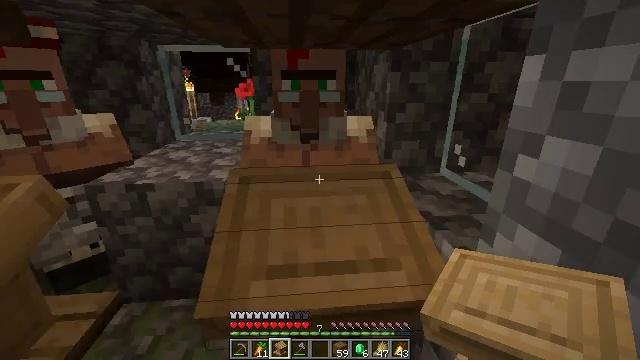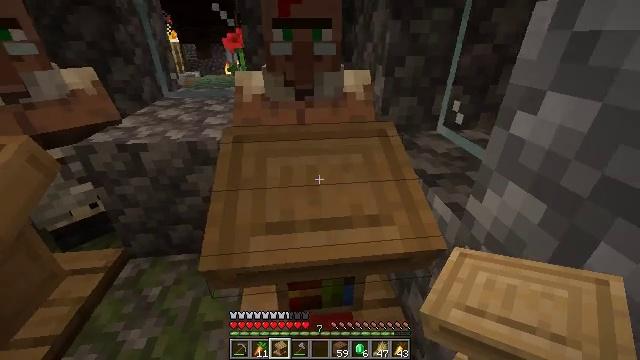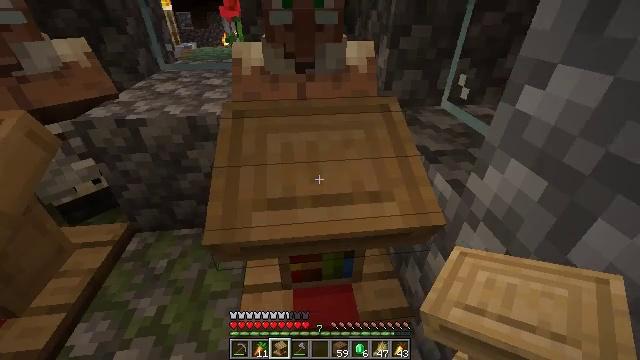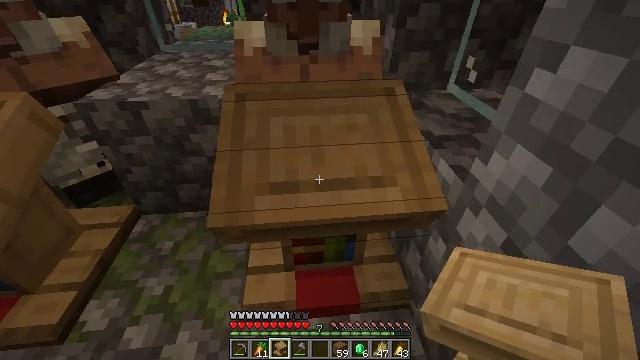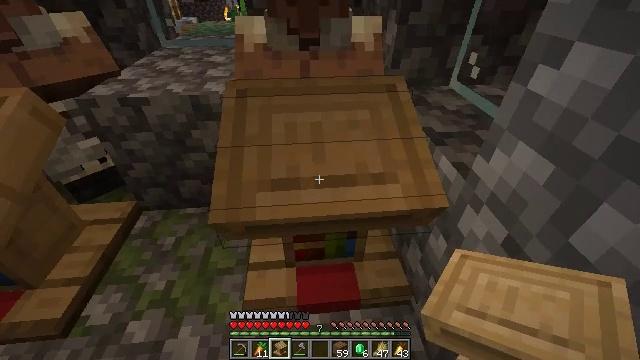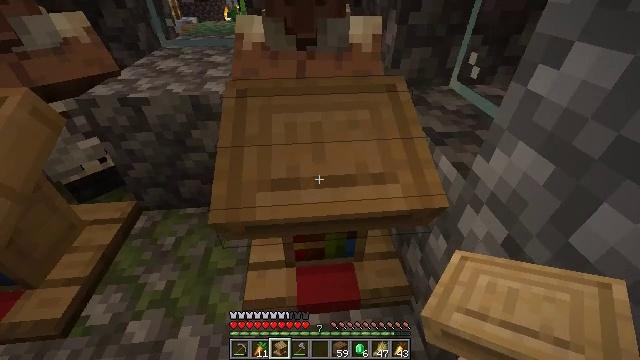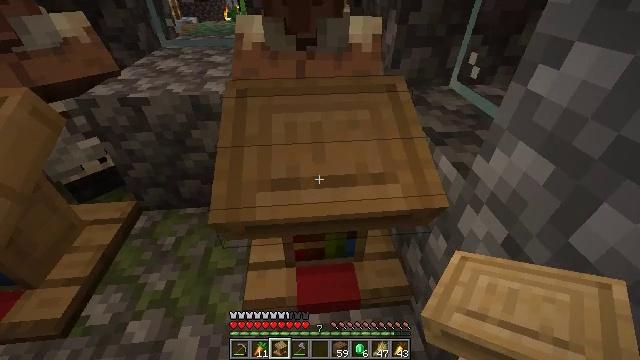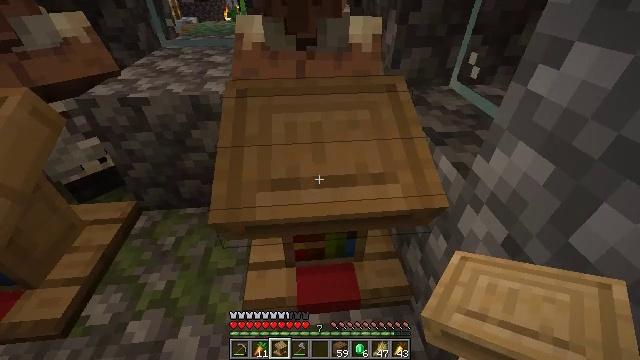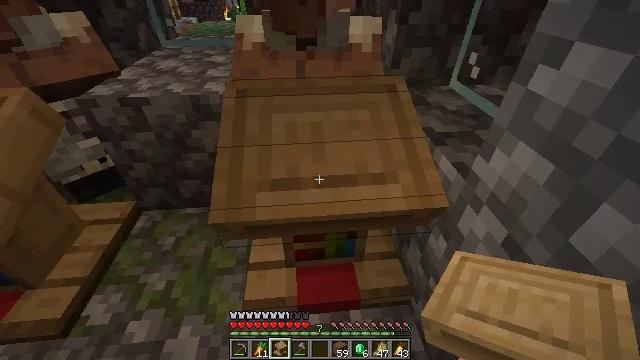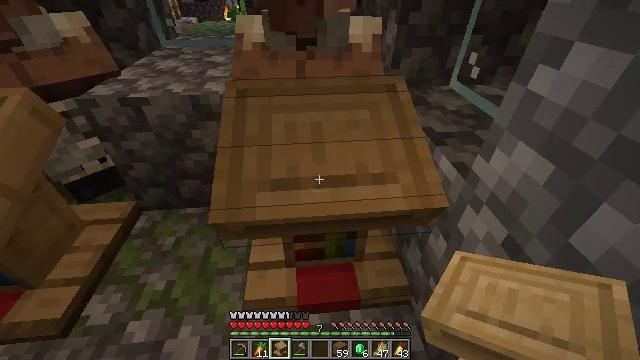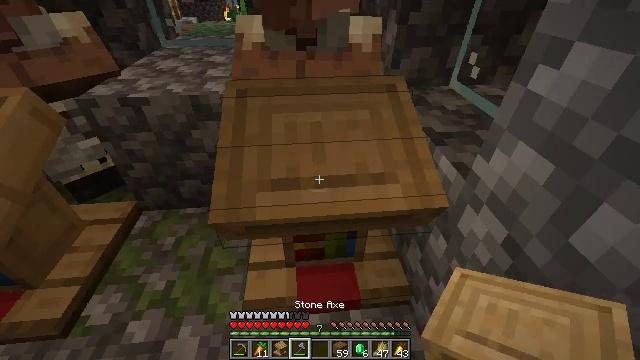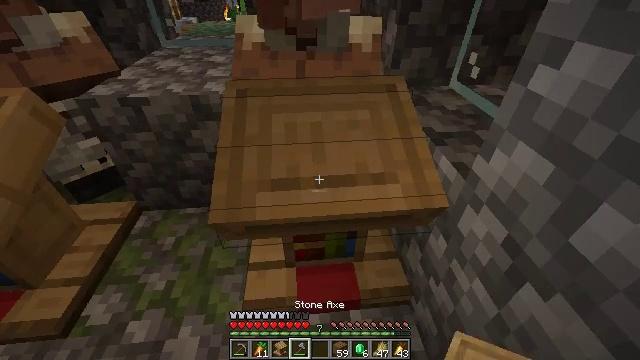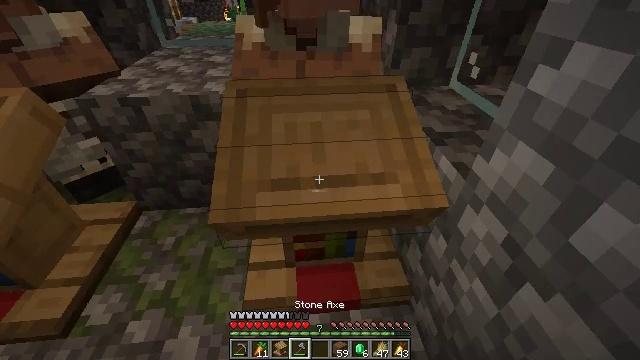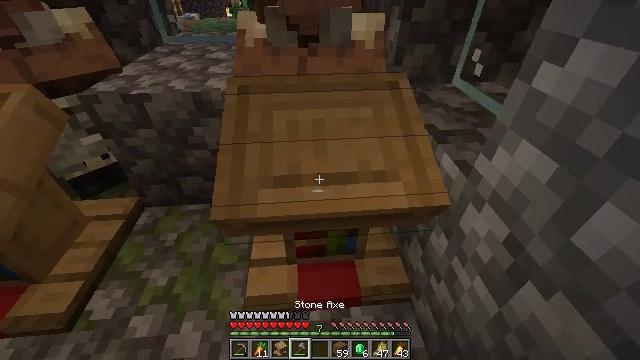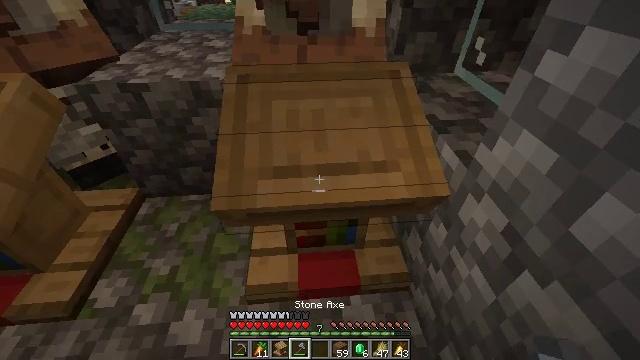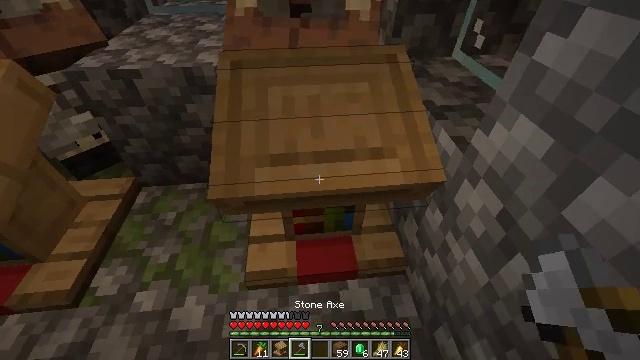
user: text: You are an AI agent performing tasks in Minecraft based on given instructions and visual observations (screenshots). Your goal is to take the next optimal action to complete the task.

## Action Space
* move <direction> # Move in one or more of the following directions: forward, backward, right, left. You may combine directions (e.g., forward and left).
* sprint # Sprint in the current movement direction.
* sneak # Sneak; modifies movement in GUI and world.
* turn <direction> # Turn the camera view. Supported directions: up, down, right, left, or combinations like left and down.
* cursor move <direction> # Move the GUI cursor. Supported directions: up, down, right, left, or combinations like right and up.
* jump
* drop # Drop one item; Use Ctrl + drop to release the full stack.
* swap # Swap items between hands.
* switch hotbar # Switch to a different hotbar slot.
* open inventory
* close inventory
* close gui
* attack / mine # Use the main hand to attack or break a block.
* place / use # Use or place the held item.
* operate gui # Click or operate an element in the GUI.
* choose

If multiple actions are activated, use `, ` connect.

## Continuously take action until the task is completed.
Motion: motion action
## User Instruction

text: Mine the lectern.
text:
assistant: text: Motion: turn right and down
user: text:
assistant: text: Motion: turn down
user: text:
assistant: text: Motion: turn down
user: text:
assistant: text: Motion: no_op
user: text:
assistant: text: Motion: no_op
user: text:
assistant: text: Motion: no_op
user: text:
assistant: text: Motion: no_op
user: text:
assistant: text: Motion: no_op
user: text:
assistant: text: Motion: no_op
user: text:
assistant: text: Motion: no_op
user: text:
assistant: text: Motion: no_op
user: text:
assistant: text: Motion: no_op
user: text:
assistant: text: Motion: no_op
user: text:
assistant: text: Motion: turn down
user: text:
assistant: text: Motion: turn down
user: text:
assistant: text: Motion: turn down
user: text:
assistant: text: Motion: turn down
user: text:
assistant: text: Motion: turn down
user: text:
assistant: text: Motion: turn down, attack / mine
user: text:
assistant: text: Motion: attack / mine
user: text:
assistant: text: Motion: attack / mine
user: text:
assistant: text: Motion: attack / mine
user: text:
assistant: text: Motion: attack / mine
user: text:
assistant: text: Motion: attack / mine
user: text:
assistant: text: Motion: attack / mine
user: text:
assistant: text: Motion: attack / mine
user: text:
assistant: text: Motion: attack / mine
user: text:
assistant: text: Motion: attack / mine
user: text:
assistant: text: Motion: attack / mine
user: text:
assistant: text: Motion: attack / mine